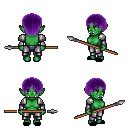
a pixel art fantasy rpg character, female body template, orc, green skin, steel arm armor, metal pants, purple plain hairstyle, black slippers, spear, four views (front, back, left, right), 2x2 character sprite sheet, small pixel art, hard edges, no anti-aliasing